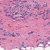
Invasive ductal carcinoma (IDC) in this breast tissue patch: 1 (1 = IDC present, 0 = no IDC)